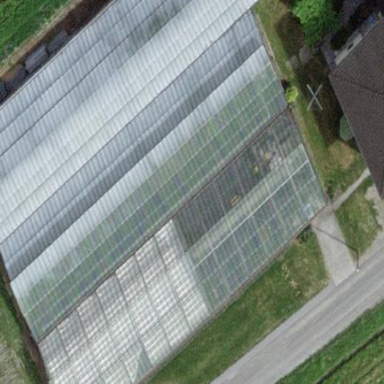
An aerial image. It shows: Greenhouse.